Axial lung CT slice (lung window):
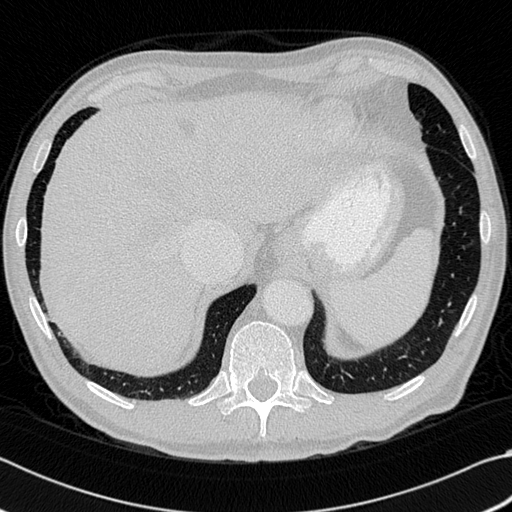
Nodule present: no